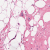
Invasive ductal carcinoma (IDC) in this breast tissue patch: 0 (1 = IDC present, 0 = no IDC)